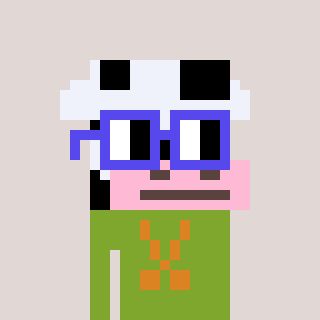
a pixel art character with square blue glasses, a cow-shaped head and a slimegreen-colored body on a warm background